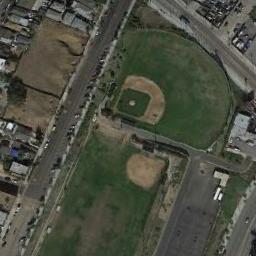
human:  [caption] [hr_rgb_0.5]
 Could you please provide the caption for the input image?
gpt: There is a white house on the edge of the baseball field .

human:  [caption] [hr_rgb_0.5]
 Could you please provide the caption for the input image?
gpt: There is a baseball diamond in the grass among the roads and the houses .

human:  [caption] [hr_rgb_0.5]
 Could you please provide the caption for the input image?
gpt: Two baseball diamonds of different sizes on the lawn and some buildings arranged neatly beside .

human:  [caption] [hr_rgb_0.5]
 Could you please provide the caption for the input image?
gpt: There are two baseball diamonds next to many buildings by the road .

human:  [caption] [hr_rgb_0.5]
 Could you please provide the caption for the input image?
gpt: Many buildings are next to  the two baseball diamonds .